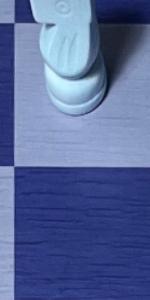
Label: Empty